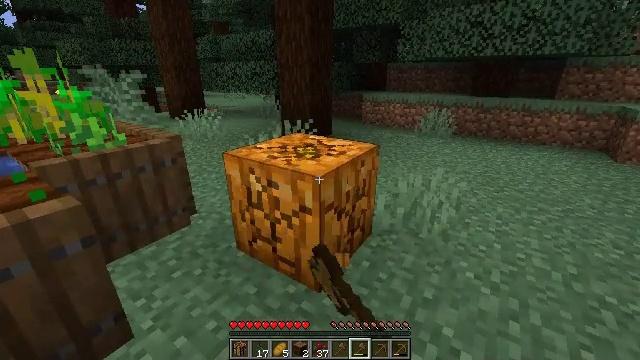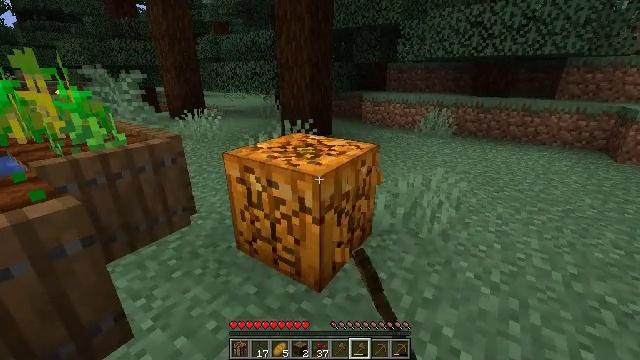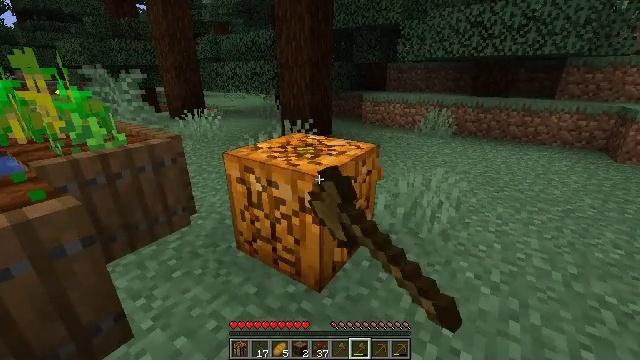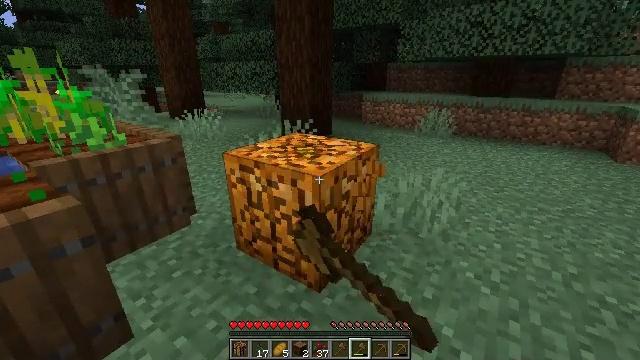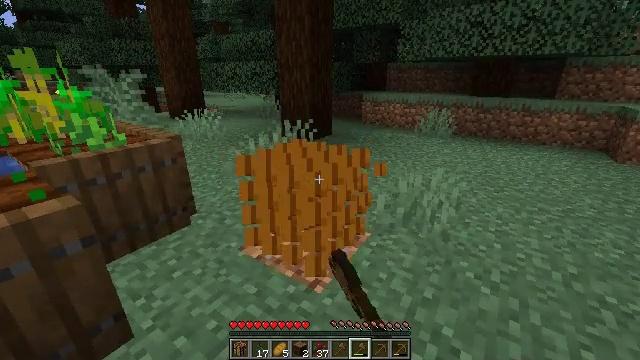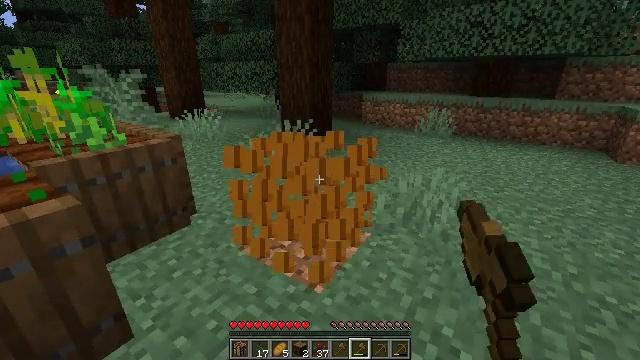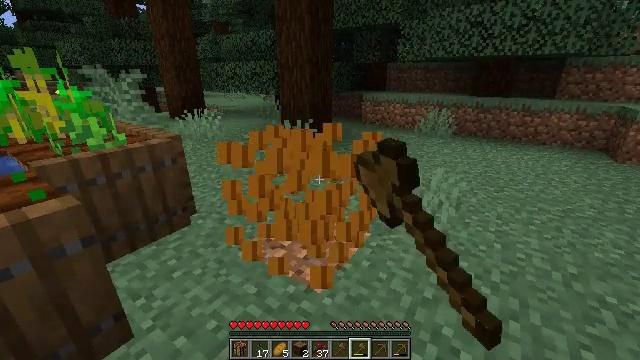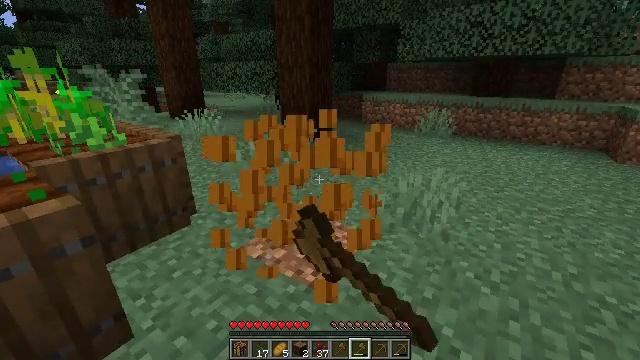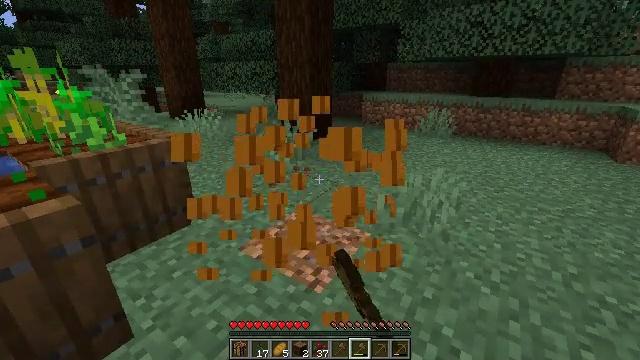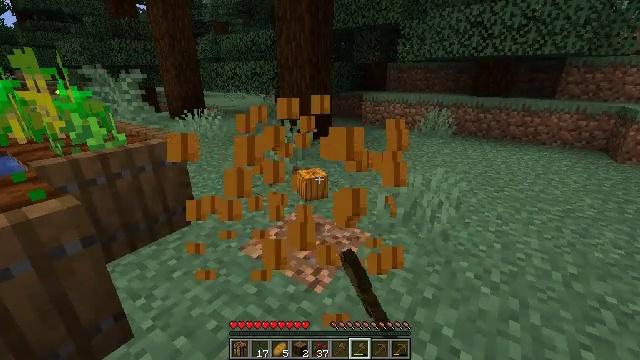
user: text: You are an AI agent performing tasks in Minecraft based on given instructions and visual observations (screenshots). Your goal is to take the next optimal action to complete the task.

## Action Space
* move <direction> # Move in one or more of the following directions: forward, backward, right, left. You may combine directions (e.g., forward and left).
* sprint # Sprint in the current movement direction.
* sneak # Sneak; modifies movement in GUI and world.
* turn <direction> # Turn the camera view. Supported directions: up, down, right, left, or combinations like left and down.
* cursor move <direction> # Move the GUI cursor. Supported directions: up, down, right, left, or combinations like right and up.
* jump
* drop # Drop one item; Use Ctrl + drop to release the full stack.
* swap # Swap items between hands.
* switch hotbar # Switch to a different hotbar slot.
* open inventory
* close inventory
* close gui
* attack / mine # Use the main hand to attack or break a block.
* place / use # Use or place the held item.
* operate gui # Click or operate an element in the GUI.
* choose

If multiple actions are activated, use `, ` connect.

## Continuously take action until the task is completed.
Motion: motion action
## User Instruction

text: Gather a pumpkin block.
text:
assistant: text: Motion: attack / mine
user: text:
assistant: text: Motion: attack / mine
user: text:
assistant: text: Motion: attack / mine
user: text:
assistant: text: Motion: attack / mine
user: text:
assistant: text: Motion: attack / mine
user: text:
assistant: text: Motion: attack / mine
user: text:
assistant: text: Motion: attack / mine
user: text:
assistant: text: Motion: attack / mine
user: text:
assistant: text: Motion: attack / mine
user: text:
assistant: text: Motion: attack / mine